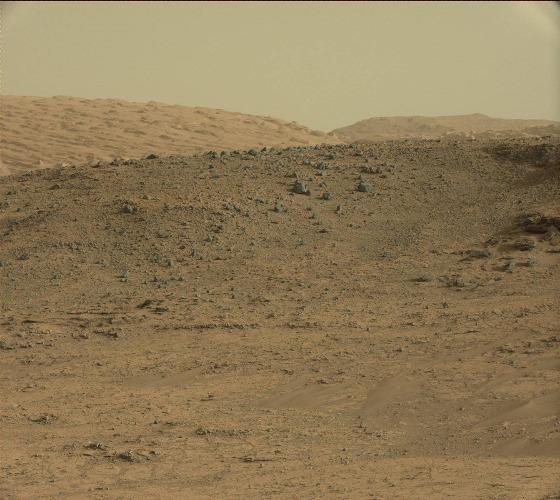
Terrain classes present: Bedrock, Gravel / Sand / Soil, Rock, Sky / Distant Mountains